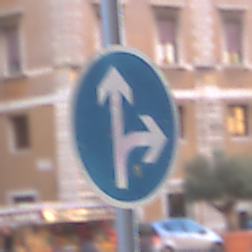
Verkehrszeichen: VorgeschriebeneFahrtrichtungGeradeausOderRechts
Umgebung: Outdoor, Urban
Tageszeit: SunriseSunset
Wetter: Clear
Licht: Natural
Jahreszeit: NotSpecified
Kontrast: MediumContrast